Question: I am trying to find a way to split a column in two.
The eventual goal is to display three completely different things in each area.
For example a PDF in area 1, a pdf in area 2 and a video in area 3.
Responsiveness isnt really needed, as it'll only ever be viewed on 1 size screen!
I have attached a picture:

'''
<body>
<section class="intro">
<row>
<div class="col-lg-6 col-sm-12 left">
<p>
Area 1
</p>
</div>
<div class="col-lg-6 col-sm-12 right">
<div class="col-lg-6">
<p>
Area 2
</p>
</div>
<div class="col-lg-6">
<p>
Area 3
</p>
</div>
</div>
</row>
</body>
'''
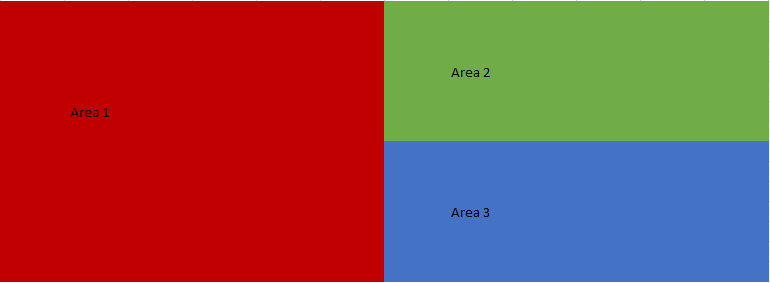
Answer: '''
<!DOCTYPE html>
<html lang="en">
<head>
<link href="https://stackpath.bootstrapcdn.com/bootstrap/4.1.3/css/bootstrap.min.css" rel="stylesheet" integrity="sha384-MCw98/SFnGE8fJT3GXwEOngsV7Zt27NXFoaoApmYm81iuXoPkFOJwJ8ERdknLPMO" crossorigin="anonymous">
</head>
<body>
<div class="row text-center no-gutters">
<div class="col bg-danger">
Area 1
</div>
<div class="col">
<div class="col bg-success">
Area 2
</div>
<div class="col bg-primary ">
Area 3
</div>
</div>
</div>
</body>
</html>
'''
may be this could help :)